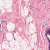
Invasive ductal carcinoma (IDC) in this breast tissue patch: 0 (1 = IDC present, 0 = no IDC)